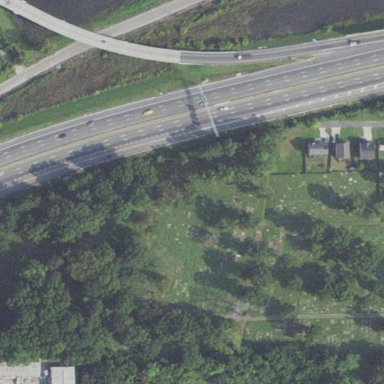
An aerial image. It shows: Cemetery.